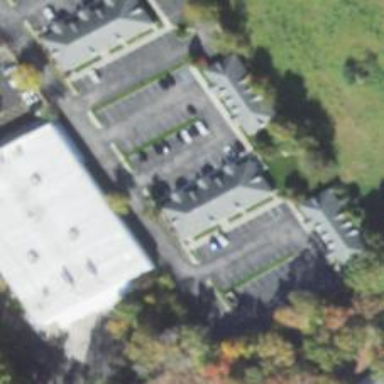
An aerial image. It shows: Veterinary facility.